Aerial crown-view tile of a tropical tree (Barro Colorado Island, Panama), acquired 20241216:
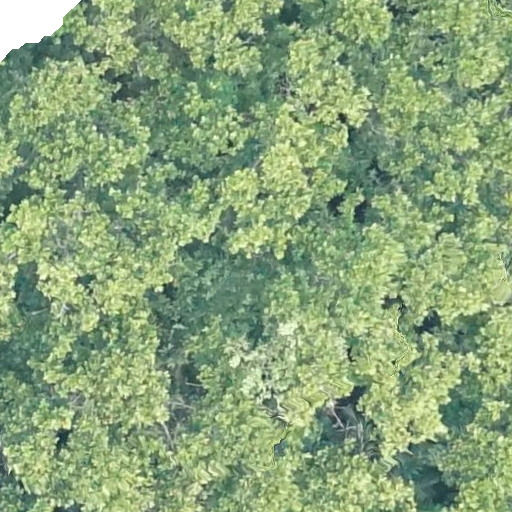
Species: Anacardium excelsum
GBIF accepted scientific name: Anacardium excelsum
Crown area: 645.697 m²